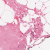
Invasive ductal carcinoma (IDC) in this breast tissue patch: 0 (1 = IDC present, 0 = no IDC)